Question: I have the following setup in my 'WatchKit' app:
- Two horizontal pages, which are configured programmatically via 'reloadRootControllersWithNames:contexts:'- Each page contains a 'WKInterfaceTable' which loads some separate data.
What I'm noticing is that the second page's table has its content pushed down so that the first row in the right table is positioned somewhere in-between the second and third rows of the left table.
If I load a single table and a single page, everything is fine with either set of content, this issue only occurs when I have two pages, and both pages have a table - the second page has its table positioned low.
Both pages are using the same 'WKInterfaceController' and pretty much identical logic (they're just loading two sets of data), so I'm not sure why this might be happening.
It's also worth noting that if I set up the two pages inside the storyboard and link them by dragging and using the "next page" segue, the problem still happens, so it's not being caused by using 'reload'.
This image shows mid-pan between the left and right page, and shows the gap on the right one (and that weird red stripe occurs twice, and my gut is telling me that it's setting the width of my first two rows to like, 1 pixel or something).

Any idea what's going on here?
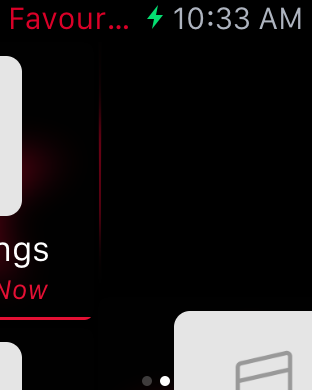
Answer: I had the same problem. I was doing the table config in 'AwakeWithContent()'. When I moved it to 'WillAppear()' it worked fine. I think the problem is that as you are swiping to the scene it is trying to position the table.
'WillAppear()' seems to occur once the scene has slid in.